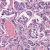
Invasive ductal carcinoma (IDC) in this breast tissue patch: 1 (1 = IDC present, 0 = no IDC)